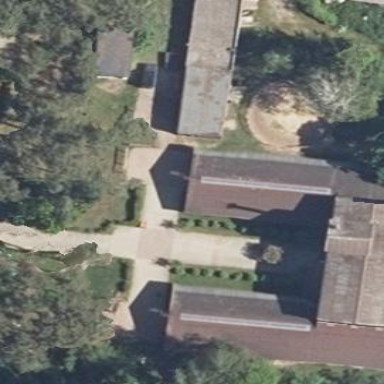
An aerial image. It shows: Stable building.